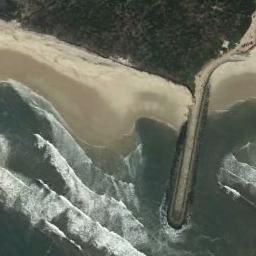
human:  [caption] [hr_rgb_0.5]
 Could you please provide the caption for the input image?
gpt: The beach with brown sand and the land next to the beach is covered with some green plants .

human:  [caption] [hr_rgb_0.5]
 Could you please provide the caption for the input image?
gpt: There are marks on the sand .

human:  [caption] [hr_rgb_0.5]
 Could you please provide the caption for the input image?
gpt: Deep green forest with beach and sea .

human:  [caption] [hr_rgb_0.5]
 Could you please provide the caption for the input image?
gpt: The beach consists of blue seawater and a yellow coast with sparse green plants .

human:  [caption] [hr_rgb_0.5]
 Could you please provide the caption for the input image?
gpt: The grass is beside the beach .